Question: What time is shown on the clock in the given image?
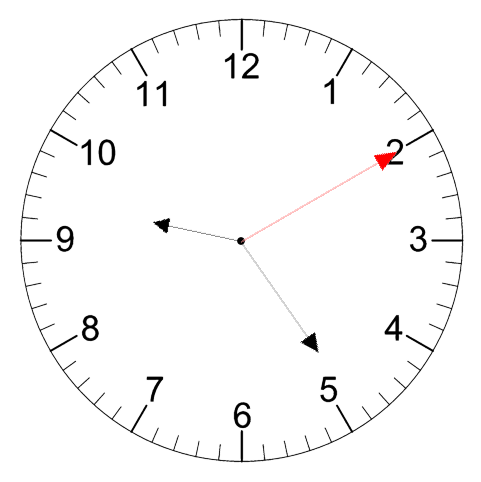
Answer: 09:24:10